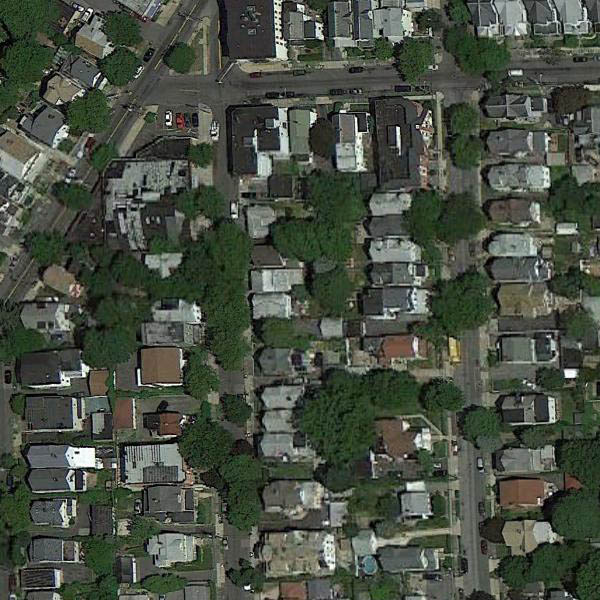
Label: DenseResidential